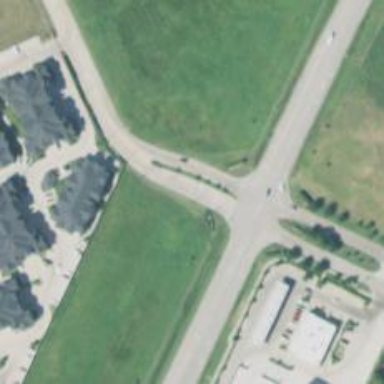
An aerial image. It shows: Tertiary road.